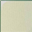
Piece: xx